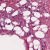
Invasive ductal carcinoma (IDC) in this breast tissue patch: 1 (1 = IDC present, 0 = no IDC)